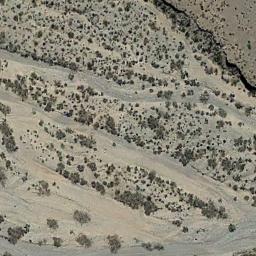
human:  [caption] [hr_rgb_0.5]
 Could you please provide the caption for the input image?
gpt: Chaparral is evenly distributed on the sand .

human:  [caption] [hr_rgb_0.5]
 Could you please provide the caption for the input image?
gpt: There are many different kinds of bushes make up the chaparral in the bare land .

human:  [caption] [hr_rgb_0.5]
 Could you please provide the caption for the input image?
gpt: There are clusters of lush trees in the desert .

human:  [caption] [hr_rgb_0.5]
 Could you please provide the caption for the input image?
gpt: A lot of dense small chaparrals grow in the desert .

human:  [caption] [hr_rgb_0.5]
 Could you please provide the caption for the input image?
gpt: The plants in the chaparral are not evenly distributed .